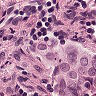
Metastatic tissue present: yes